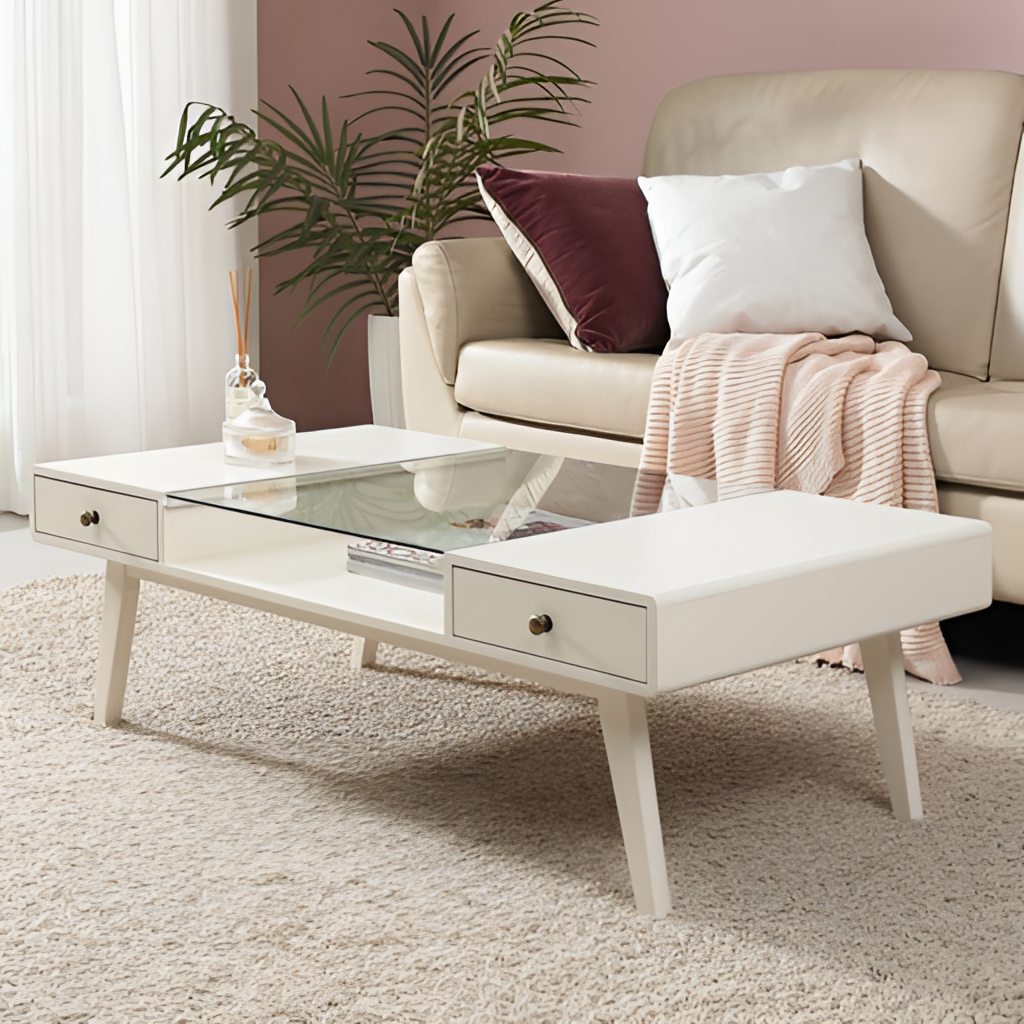
beige leather sofa, living room, beige carpet flooring, with plush pattern, contemporary, paint wallpaper, with solid pattern